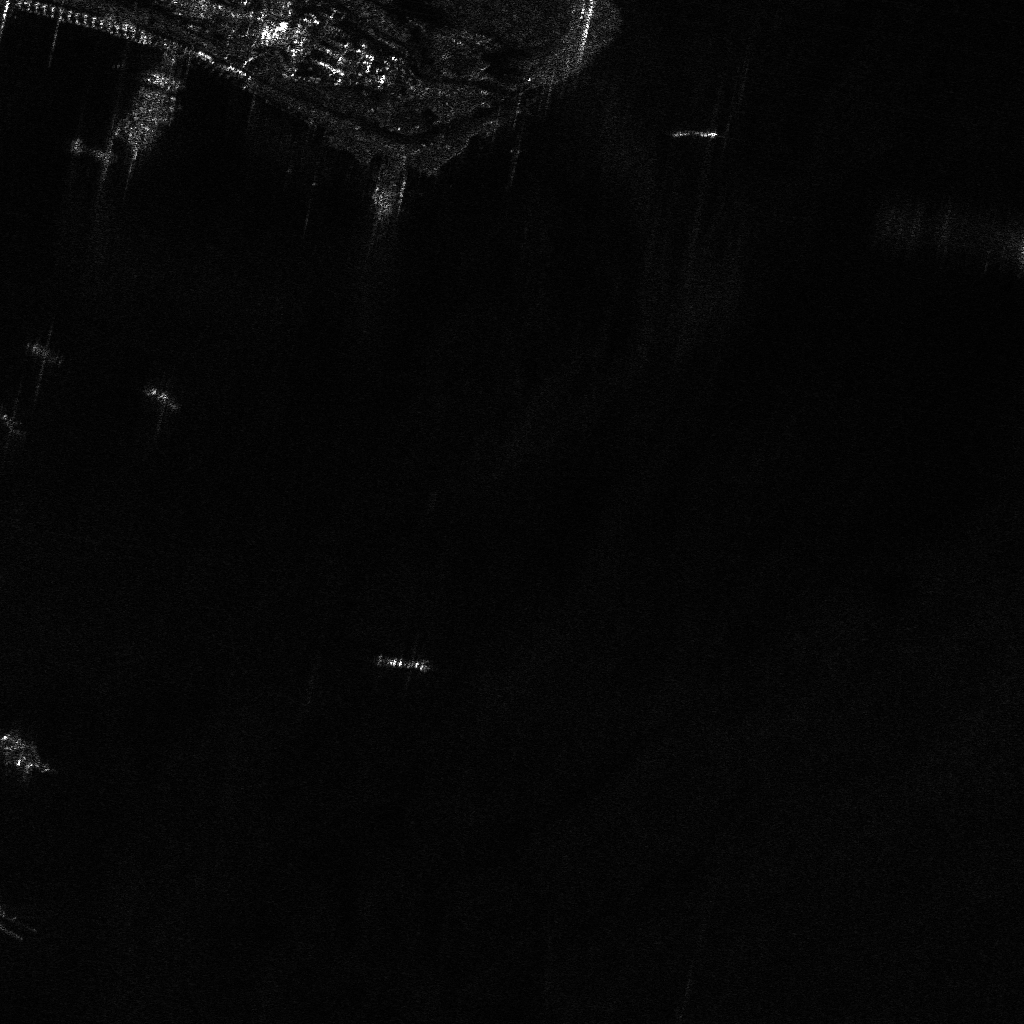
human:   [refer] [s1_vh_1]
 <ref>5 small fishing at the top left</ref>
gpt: <box>[[13, 8, 17, 9, 15], [12, 9, 16, 10, 15], [6, 14, 10, 15, 15], [11, 10, 15, 11, 15], [11, 12, 15, 13, 15]]</box>

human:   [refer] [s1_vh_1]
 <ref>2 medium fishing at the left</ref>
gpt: <box>[[2, 33, 6, 35, 37], [13, 38, 17, 39, 37]]</box>

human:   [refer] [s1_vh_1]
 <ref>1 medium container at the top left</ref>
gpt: <box>[[13, 7, 17, 8, 15]]</box>

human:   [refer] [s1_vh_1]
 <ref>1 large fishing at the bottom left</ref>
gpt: <box>[[0, 72, 4, 74, 38]]</box>

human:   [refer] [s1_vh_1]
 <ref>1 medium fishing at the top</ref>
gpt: <box>[[67, 10, 68, 15, 90]]</box>